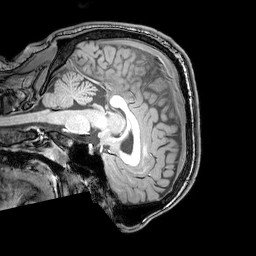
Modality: T1w
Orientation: sagittal
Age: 23
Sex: male
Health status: healthy
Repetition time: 0.081 s
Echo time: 0.037 s